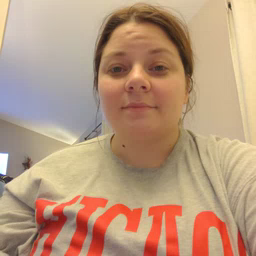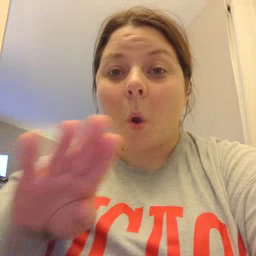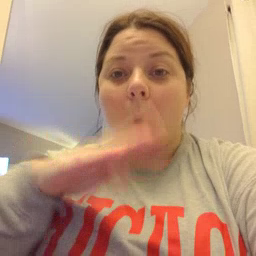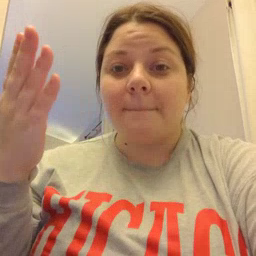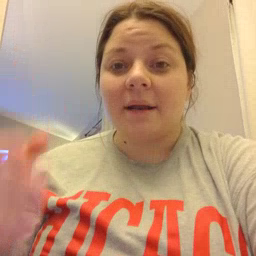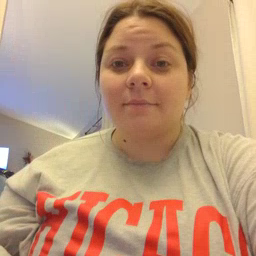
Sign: open